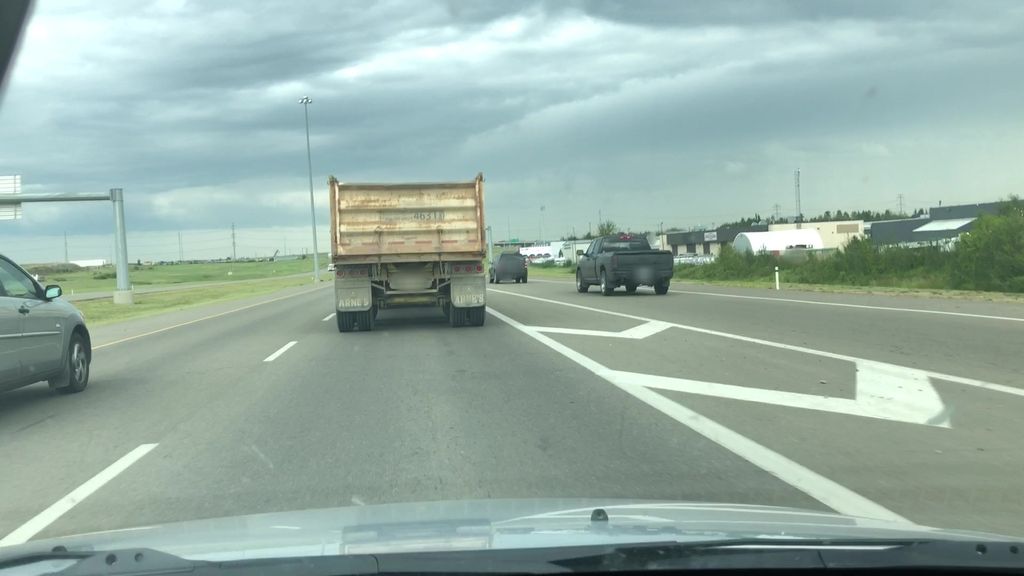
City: edmonton